Question: I don't know what to call it so i can't search google or anything for this.
My question is:
How can i make something like this in C#?

Or is this not possible in C#?
Like not use a 'Form' but just do something like a 'PictureBox' when the program starts.
Any help would be appreciated.
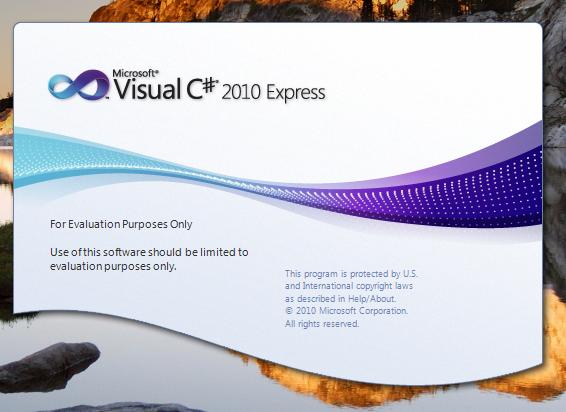
Answer: It's called a splash screen and it's very much possible in C#.
It's probably just a transparent form with images and placeholder labels.